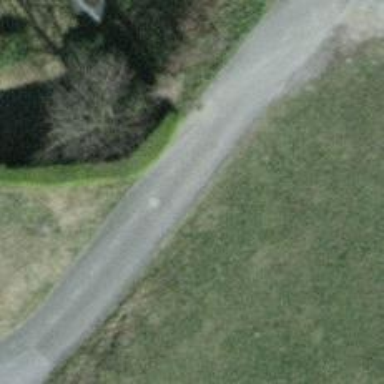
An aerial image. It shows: Asphalt service road.